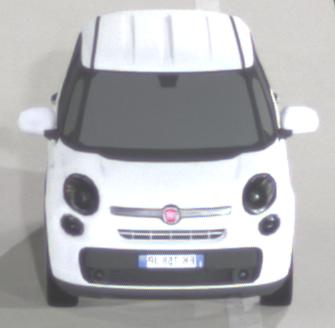
Make: Fiat
Model: 500L 1.4 16V
Detailed model: 500L (199)
Model produced from: 2012/10
Model produced until: 2017/05
Doors: 5
Color: white
Road condition: dry road
Daytime: night
Contrast: high contrast